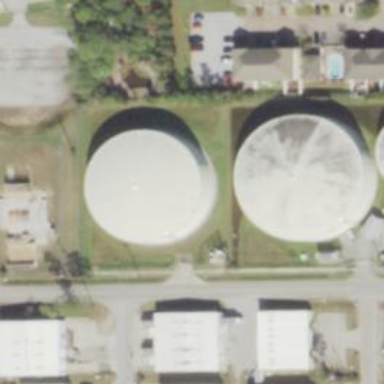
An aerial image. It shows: Building with storage tank.